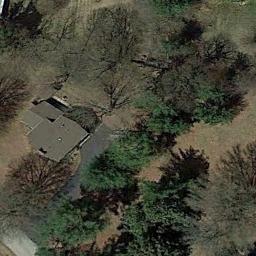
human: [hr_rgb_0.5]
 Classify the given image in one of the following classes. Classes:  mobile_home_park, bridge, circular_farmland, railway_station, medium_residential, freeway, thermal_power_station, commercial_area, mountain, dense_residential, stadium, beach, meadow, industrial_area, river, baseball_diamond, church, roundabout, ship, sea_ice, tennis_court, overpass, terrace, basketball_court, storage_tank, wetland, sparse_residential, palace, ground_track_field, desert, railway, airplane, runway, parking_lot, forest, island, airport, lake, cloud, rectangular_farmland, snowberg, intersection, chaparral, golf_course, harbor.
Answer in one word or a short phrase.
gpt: sparse_residential